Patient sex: M
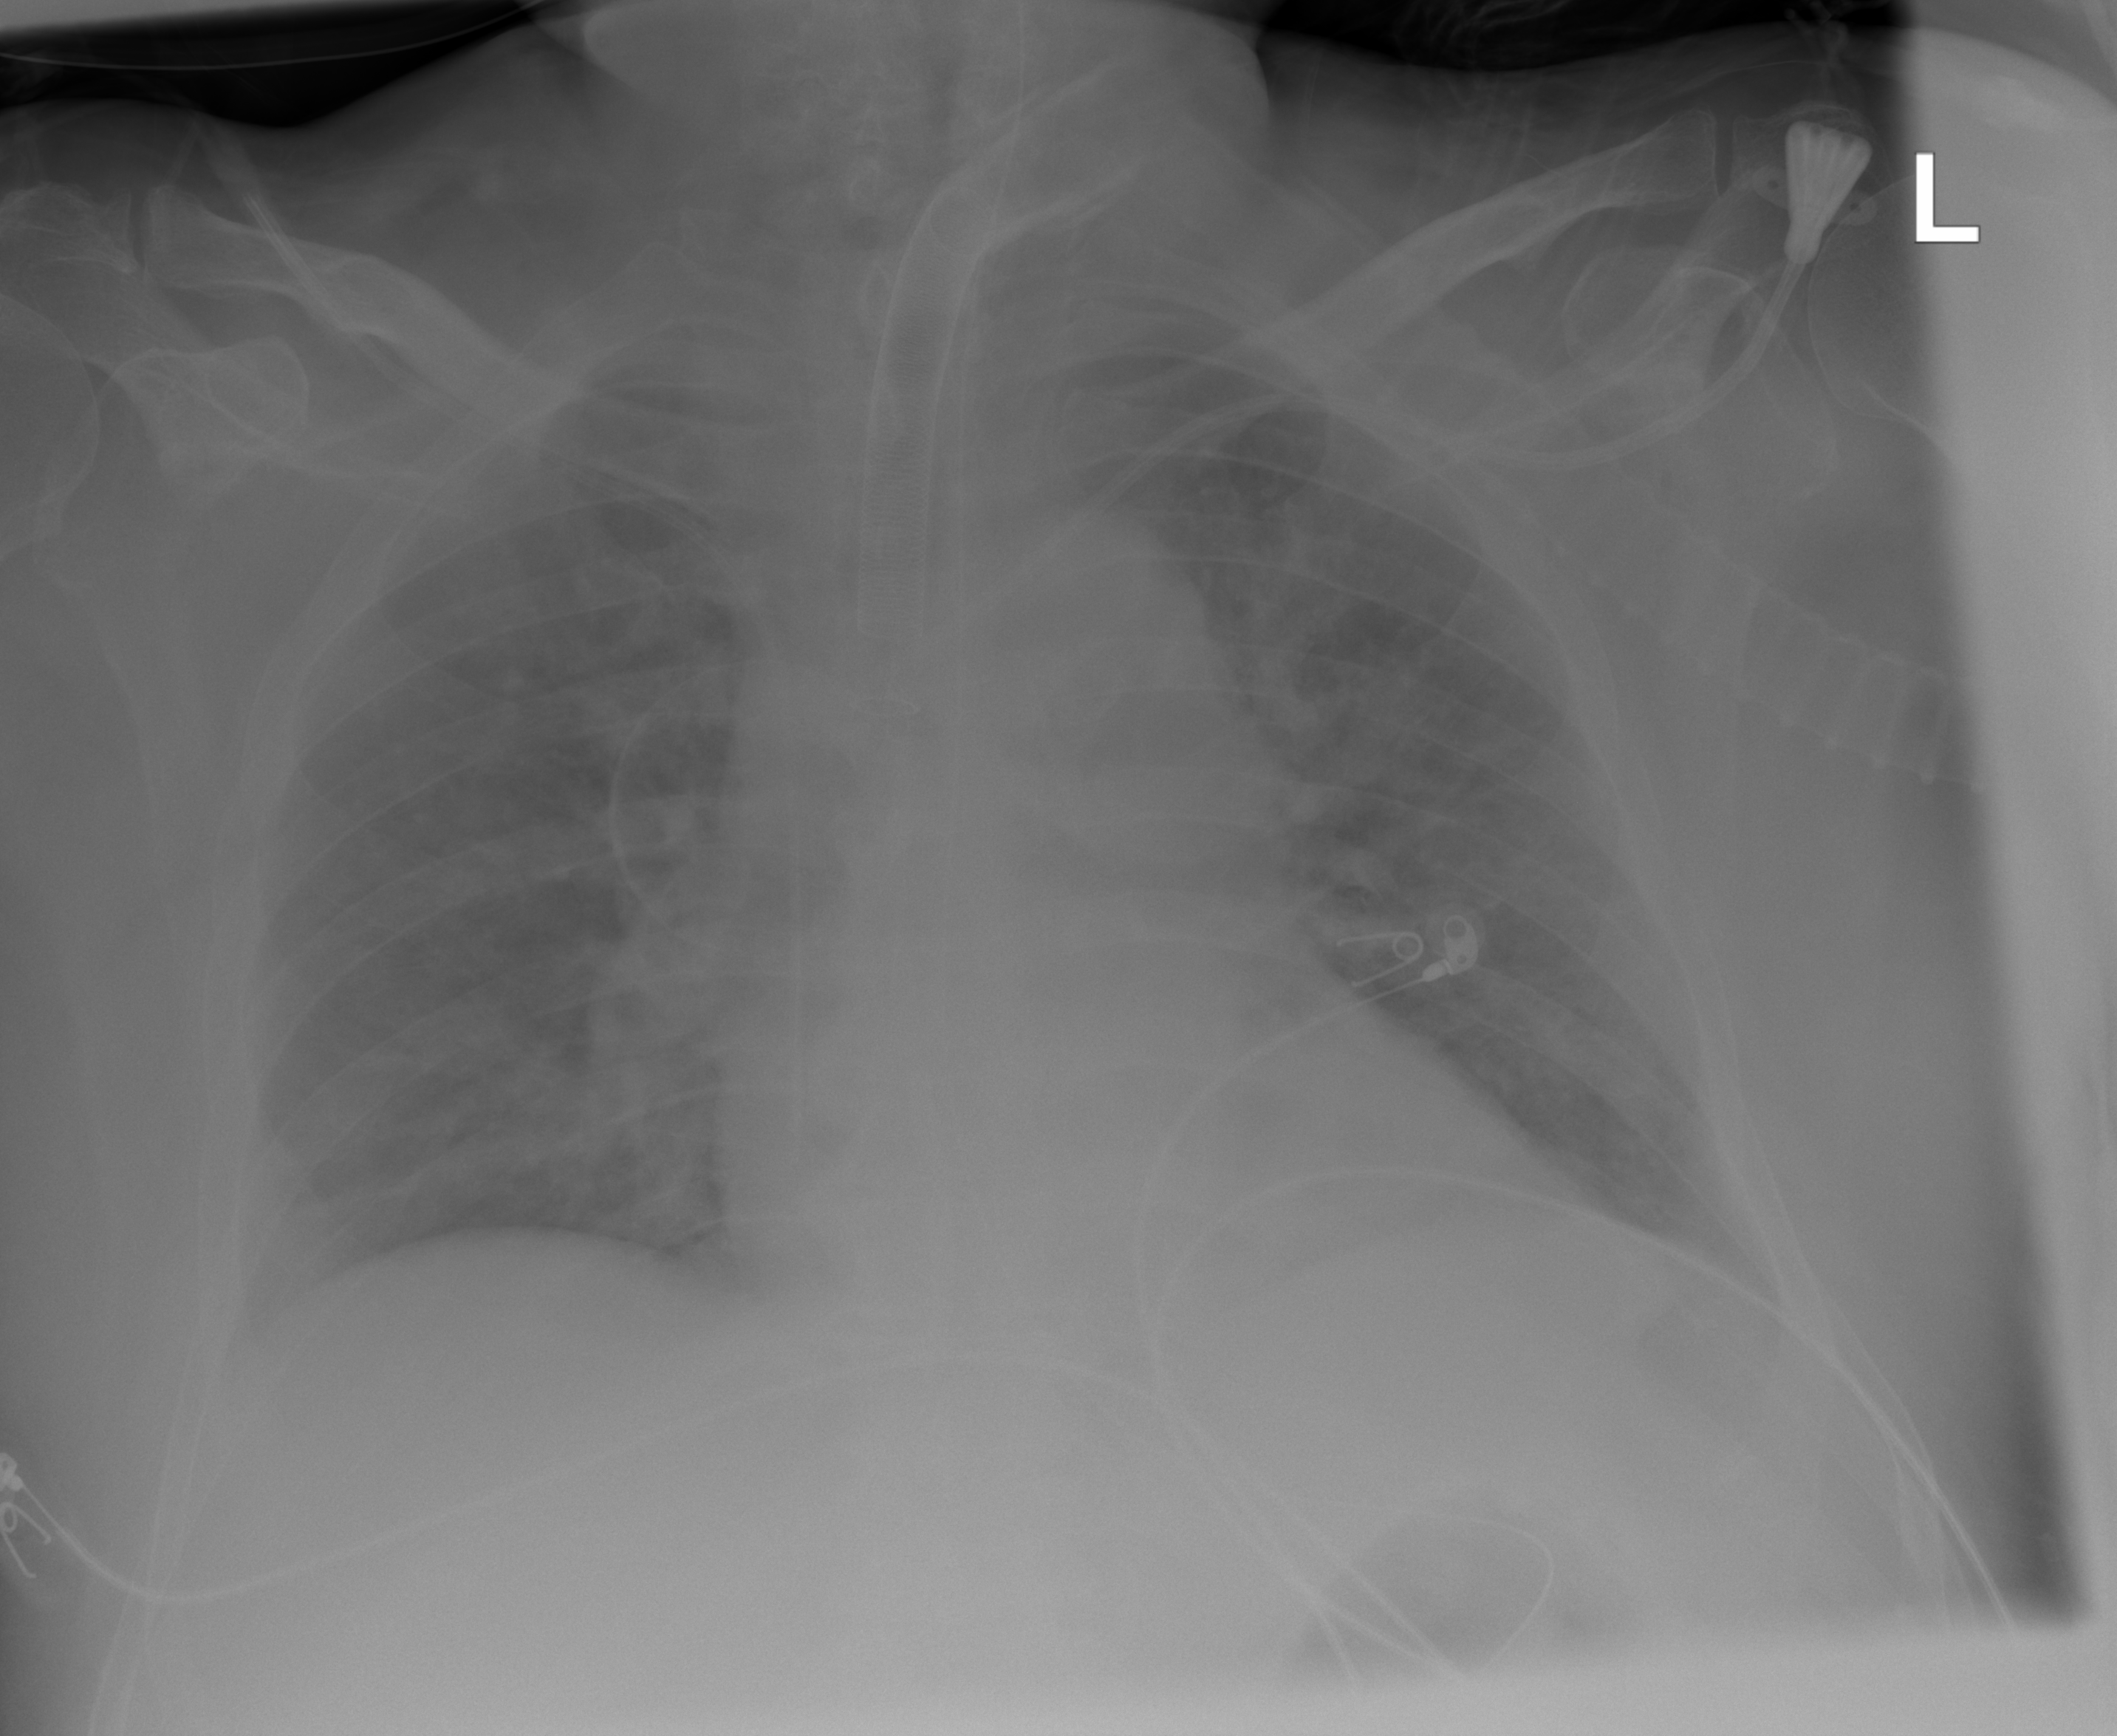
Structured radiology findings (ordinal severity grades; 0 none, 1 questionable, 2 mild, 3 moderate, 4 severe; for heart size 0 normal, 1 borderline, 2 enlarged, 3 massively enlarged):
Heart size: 0
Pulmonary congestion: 2
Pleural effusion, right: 1
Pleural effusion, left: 0
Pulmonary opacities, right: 2
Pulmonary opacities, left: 2
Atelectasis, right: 2
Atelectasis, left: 0